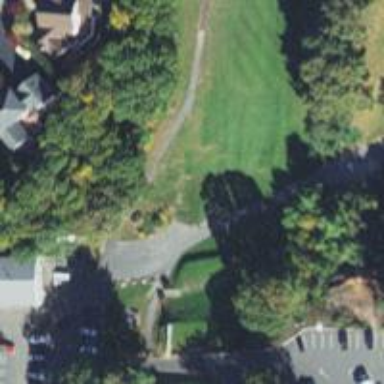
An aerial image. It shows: Footway that serves as golf path.